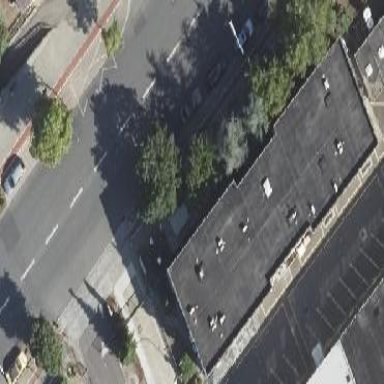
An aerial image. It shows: Office building with flat roof.